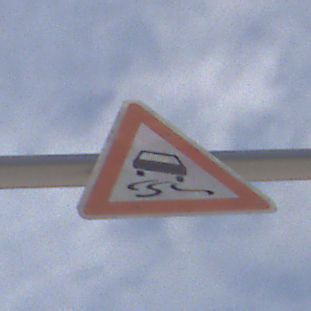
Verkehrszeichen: SchleuderOderRutschgefahr
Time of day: MorningAfternoon
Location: Outdoor (Suburban)
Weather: PartlyCloudy
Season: NotSpecified
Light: Natural